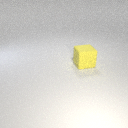
large yellow rubber cube